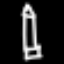
Label: pencil